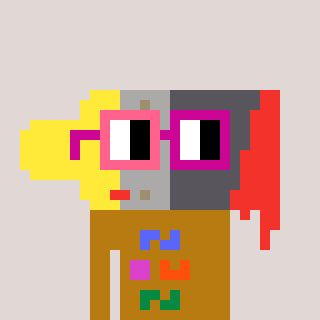
a pixel art character with square pink and red glasses, a paintbrush-shaped head and a gold-colored body on a warm background